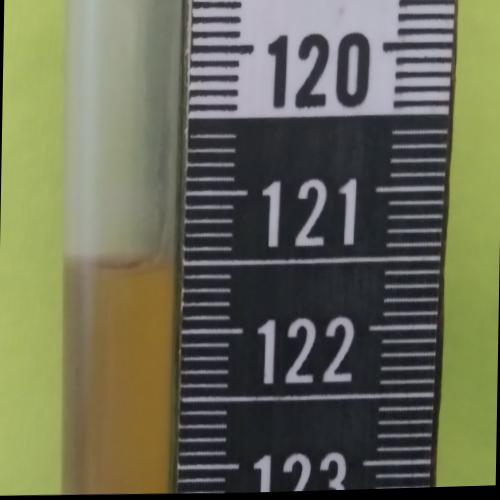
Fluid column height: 121.5 cm